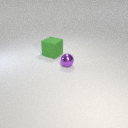
large green rubber cube to the left of small purple metal sphere